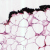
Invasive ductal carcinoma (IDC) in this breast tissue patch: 0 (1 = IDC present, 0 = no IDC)